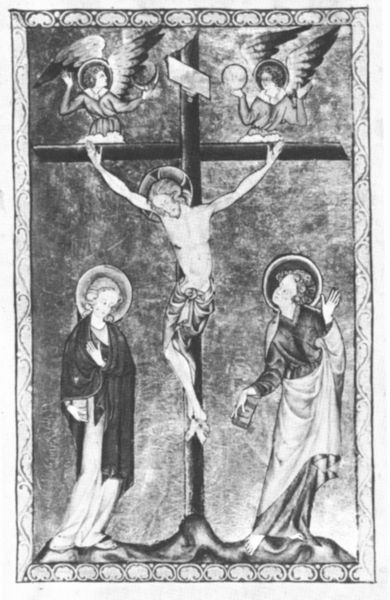
Titel: Psalter
Institution: Krivoklát, Castle Library
Schlagwörter: flügel, lendenschurz, nackt, frau, tuch, bibel, falten, johannes, rahmen, hände, sonne, boden, gewand, gewänder, locken, engel, ornamente, balken, nagel, nägel, mond, lendentuch, buch, kreuz, schwarz-weiss, kugel, altar, gestus, heiligenschein, nimbus, christus, jesus, kreuzigung, stigma, mittelalter, heilige, jünger, heilig, ornamentik, maria, beweinung, gloriole, maria magdalena, ikone, altarbild, kreut, mone, glorie, buchmalerei, judas, golgatha, inri, illumination, kreuzugung